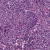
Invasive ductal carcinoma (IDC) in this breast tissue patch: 1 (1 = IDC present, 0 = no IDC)